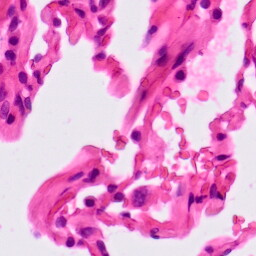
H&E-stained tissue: Lung